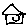
Label: house